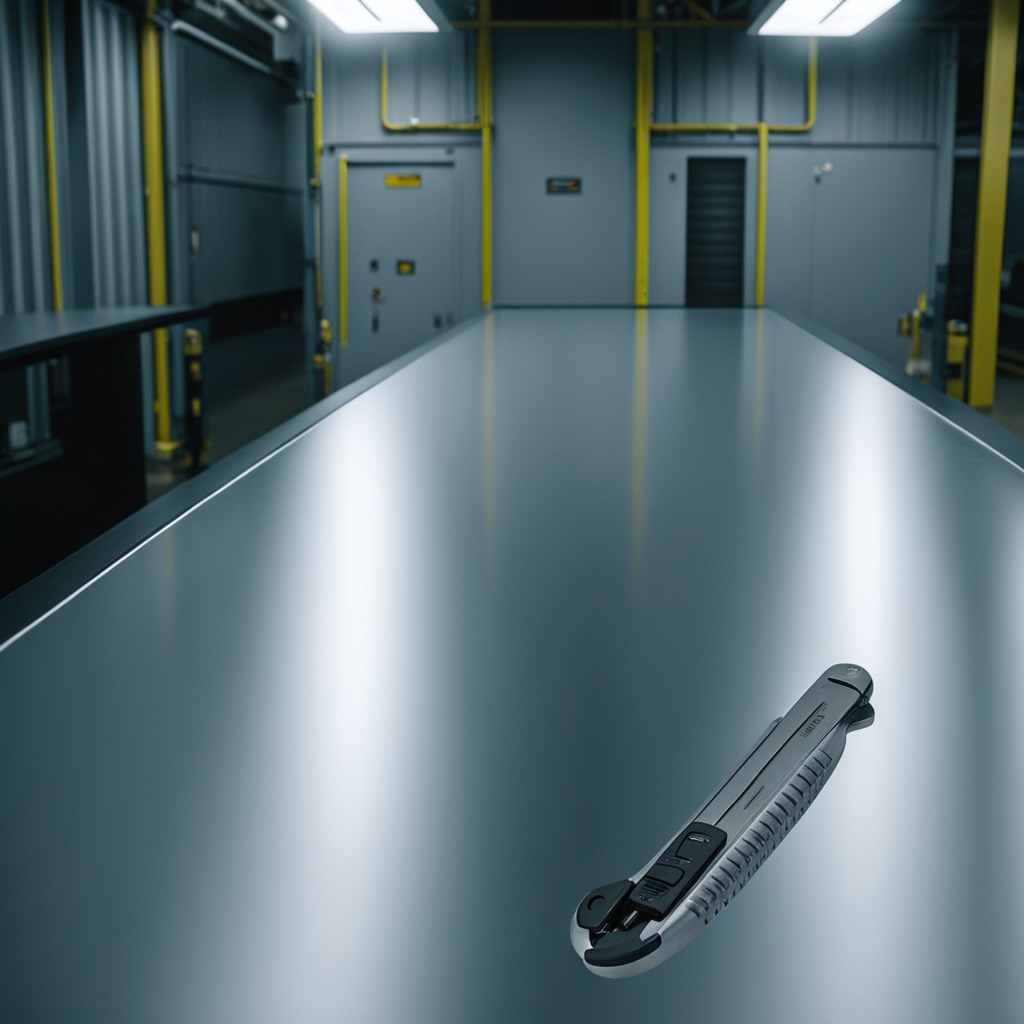
A utility knife is lying on a high-gloss table in a ship maintenance bay industrial lighting.